Question: I start using drupal(7) 3 days ago and I have small task :
I'm using Profile2 Module to create 2 type of users (candite/employer) and I Want to create a button in the wiew page of the profile of employer.

I create new module for that to test if is an employer profil :
'''
function ab_candidate_app_profile2_view_alter($build) {
$test = $build['field_company_name']['#object'];
if(isset($build))
if($test->type == 'employer_'){
// add the button here
}
}
'''
Thank you for your help
EDIT : and whene i do var_dump($build) i get next result :
'''
array (size=12)
'#view_mode' => string 'account' (length=7)
'field_company_name' =>
array (size=16)
'#theme' => string 'field' (length=5)
'#weight' => int 0
'#title' => string 'Name' (length=4)
'#access' => boolean true
'#label_display' => string 'above' (length=5)
'#view_mode' => string 'account' (length=7)
'#language' => string 'und' (length=3)
'#field_name' => string 'field_company_name' (length=18)
'#field_type' => string 'text' (length=4)
'#field_translatable' => string '0' (length=1)
'#entity_type' => string 'profile2' (length=8)
'#bundle' => string 'employer_' (length=9)
'#object' =>
object(Profile)[56]
public 'pid' => string '6' (length=1)
public 'type' => string 'employer_' (length=9)
public 'label' => string 'Employer ' (length=9)
public 'uid' => string '10' (length=2)
public 'created' => string '<PHONE>' (length=10)
public 'changed' => string '<PHONE>' (length=10)
protected 'entityType' => string 'profile2' (length=8)
protected 'entityInfo' =>
array (size=22)
...
protected 'idKey' => string 'pid' (length=3)
protected 'nameKey' => string 'pid' (length=3)
protected 'statusKey' => string 'status' (length=6)
protected 'defaultLabel' => boolean false
public 'field_company_name' =>
array (size=1)
...
public 'field_logo' =>
array (size=1)
...
public 'field_company_description' =>
array (size=1)
...
public 'field_country' =>
array (size=1)
...
public 'rdf_mapping' =>
array (size=0)
...
public 'entity_view_prepared' => boolean true
'#items' =>
array (size=1)
0 =>
array (size=3)
...
'#formatter' => string 'text_default' (length=12)
0 =>
array (size=1)
'#markup' => string 'adel' (length=4)
'field_logo' =>
array (size=16)
'#theme' => string 'field' (length=5)
'#weight' => int 2
'#title' => string 'Logo' (length=4)
'#access' => boolean true
'#label_display' => string 'above' (length=5)
'#view_mode' => string 'account' (length=7)
'#language' => string 'und' (length=3)
'#field_name' => string 'field_logo' (length=10)
'#field_type' => string 'image' (length=5)
'#field_translatable' => string '0' (length=1)
'#entity_type' => string 'profile2' (length=8)
'#bundle' => string 'employer_' (length=9)
'#object' =>
object(Profile)[56]
public 'pid' => string '6' (length=1)
public 'type' => string 'employer_' (length=9)
public 'label' => string 'Employer ' (length=9)
public 'uid' => string '10' (length=2)
public 'created' => string '<PHONE>' (length=10)
public 'changed' => string '<PHONE>' (length=10)
protected 'entityType' => string 'profile2' (length=8)
protected 'entityInfo' =>
array (size=22)
...
protected 'idKey' => string 'pid' (length=3)
protected 'nameKey' => string 'pid' (length=3)
protected 'statusKey' => string 'status' (length=6)
protected 'defaultLabel' => boolean false
public 'field_company_name' =>
array (size=1)
...
public 'field_logo' =>
array (size=1)
...
public 'field_company_description' =>
array (size=1)
...
public 'field_country' =>
array (size=1)
...
public 'rdf_mapping' =>
array (size=0)
...
public 'entity_view_prepared' => boolean true
'#items' =>
array (size=1)
0 =>
array (size=13)
...
'#formatter' => string 'image' (length=5)
0 =>
array (size=4)
'#theme' => string 'image_formatter' (length=15)
'#item' =>
array (size=13)
...
'#image_style' => string '' (length=0)
'#path' => string '' (length=0)
'field_company_description' =>
array (size=16)
'#theme' => string 'field' (length=5)
'#weight' => int 3
'#title' => string 'Description' (length=11)
'#access' => boolean true
'#label_display' => string 'above' (length=5)
'#view_mode' => string 'account' (length=7)
'#language' => string 'und' (length=3)
'#field_name' => string 'field_company_description' (length=25)
'#field_type' => string 'text_long' (length=9)
'#field_translatable' => string '0' (length=1)
'#entity_type' => string 'profile2' (length=8)
'#bundle' => string 'employer_' (length=9)
'#object' =>
object(Profile)[56]
public 'pid' => string '6' (length=1)
public 'type' => string 'employer_' (length=9)
public 'label' => string 'Employer ' (length=9)
public 'uid' => string '10' (length=2)
public 'created' => string '<PHONE>' (length=10)
public 'changed' => string '<PHONE>' (length=10)
protected 'entityType' => string 'profile2' (length=8)
protected 'entityInfo' =>
array (size=22)
...
protected 'idKey' => string 'pid' (length=3)
protected 'nameKey' => string 'pid' (length=3)
protected 'statusKey' => string 'status' (length=6)
protected 'defaultLabel' => boolean false
public 'field_company_name' =>
array (size=1)
...
public 'field_logo' =>
array (size=1)
...
public 'field_company_description' =>
array (size=1)
...
public 'field_country' =>
array (size=1)
...
public 'rdf_mapping' =>
array (size=0)
...
public 'entity_view_prepared' => boolean true
'#items' =>
array (size=1)
0 =>
array (size=3)
...
'#formatter' => string 'text_default' (length=12)
0 =>
array (size=1)
'#markup' => string 'teeeeeeeeeeeeeeeeeeeest' (length=23)
'field_country' =>
array (size=16)
'#theme' => string 'field' (length=5)
'#weight' => int 4
'#title' => string 'Country' (length=7)
'#access' => boolean true
'#label_display' => string 'above' (length=5)
'#view_mode' => string 'account' (length=7)
'#language' => string 'und' (length=3)
'#field_name' => string 'field_country' (length=13)
'#field_type' => string 'list_text' (length=9)
'#field_translatable' => string '0' (length=1)
'#entity_type' => string 'profile2' (length=8)
'#bundle' => string 'employer_' (length=9)
'#object' =>
object(Profile)[56]
public 'pid' => string '6' (length=1)
public 'type' => string 'employer_' (length=9)
public 'label' => string 'Employer ' (length=9)
public 'uid' => string '10' (length=2)
public 'created' => string '<PHONE>' (length=10)
public 'changed' => string '<PHONE>' (length=10)
protected 'entityType' => string 'profile2' (length=8)
protected 'entityInfo' =>
array (size=22)
...
protected 'idKey' => string 'pid' (length=3)
protected 'nameKey' => string 'pid' (length=3)
protected 'statusKey' => string 'status' (length=6)
protected 'defaultLabel' => boolean false
public 'field_company_name' =>
array (size=1)
...
public 'field_logo' =>
array (size=1)
...
public 'field_company_description' =>
array (size=1)
...
public 'field_country' =>
array (size=1)
...
public 'rdf_mapping' =>
array (size=0)
...
public 'entity_view_prepared' => boolean true
'#items' =>
array (size=1)
0 =>
array (size=1)
...
'#formatter' => string 'list_default' (length=12)
0 =>
array (size=1)
'#markup' => string 'Malaysia (MY)' (length=13)
'#pre_render' =>
array (size=1)
0 => string '_field_extra_fields_pre_render' (length=30)
'#entity_type' => string 'profile2' (length=8)
'#bundle' => string 'employer_' (length=9)
'#theme' => string 'entity' (length=6)
'#entity' =>
object(Profile)[56]
public 'pid' => string '6' (length=1)
public 'type' => string 'employer_' (length=9)
public 'label' => string 'Employer ' (length=9)
public 'uid' => string '10' (length=2)
public 'created' => string '<PHONE>' (length=10)
public 'changed' => string '<PHONE>' (length=10)
protected 'entityType' => string 'profile2' (length=8)
protected 'entityInfo' =>
array (size=22)
'label' => string 'Profile' (length=7)
'plural label' => string 'Profiles' (length=8)
'description' => string 'Profile2 user profiles.' (length=23)
'entity class' => string 'Profile' (length=7)
'controller class' => string 'EntityAPIController' (length=19)
'base table' => string 'profile' (length=7)
'fieldable' => boolean true
'view modes' =>
array (size=1)
...
'entity keys' =>
array (size=4)
...
'bundles' =>
array (size=2)
...
'bundle keys' =>
array (size=1)
...
'label callback' => string 'entity_class_label' (length=18)
'uri callback' => string 'entity_class_uri' (length=16)
'access callback' => string 'profile2_access' (length=15)
'module' => string 'profile2' (length=8)
'metadata controller class' => string 'Profile2MetadataController' (length=26)
'static cache' => boolean true
'field cache' => boolean true
'load hook' => string 'profile2_load' (length=13)
'translation' =>
array (size=0)
...
'schema_fields_sql' =>
array (size=1)
...
'configuration' => boolean false
protected 'idKey' => string 'pid' (length=3)
protected 'nameKey' => string 'pid' (length=3)
protected 'statusKey' => string 'status' (length=6)
protected 'defaultLabel' => boolean false
public 'field_company_name' =>
array (size=1)
'und' =>
array (size=1)
...
public 'field_logo' =>
array (size=1)
'und' =>
array (size=1)
...
public 'field_company_description' =>
array (size=1)
'und' =>
array (size=1)
...
public 'field_country' =>
array (size=1)
'und' =>
array (size=1)
...
public 'rdf_mapping' =>
array (size=0)
empty
public 'entity_view_prepared' => boolean true
'#language' => string 'en' (length=2)
'#page' => null
'''
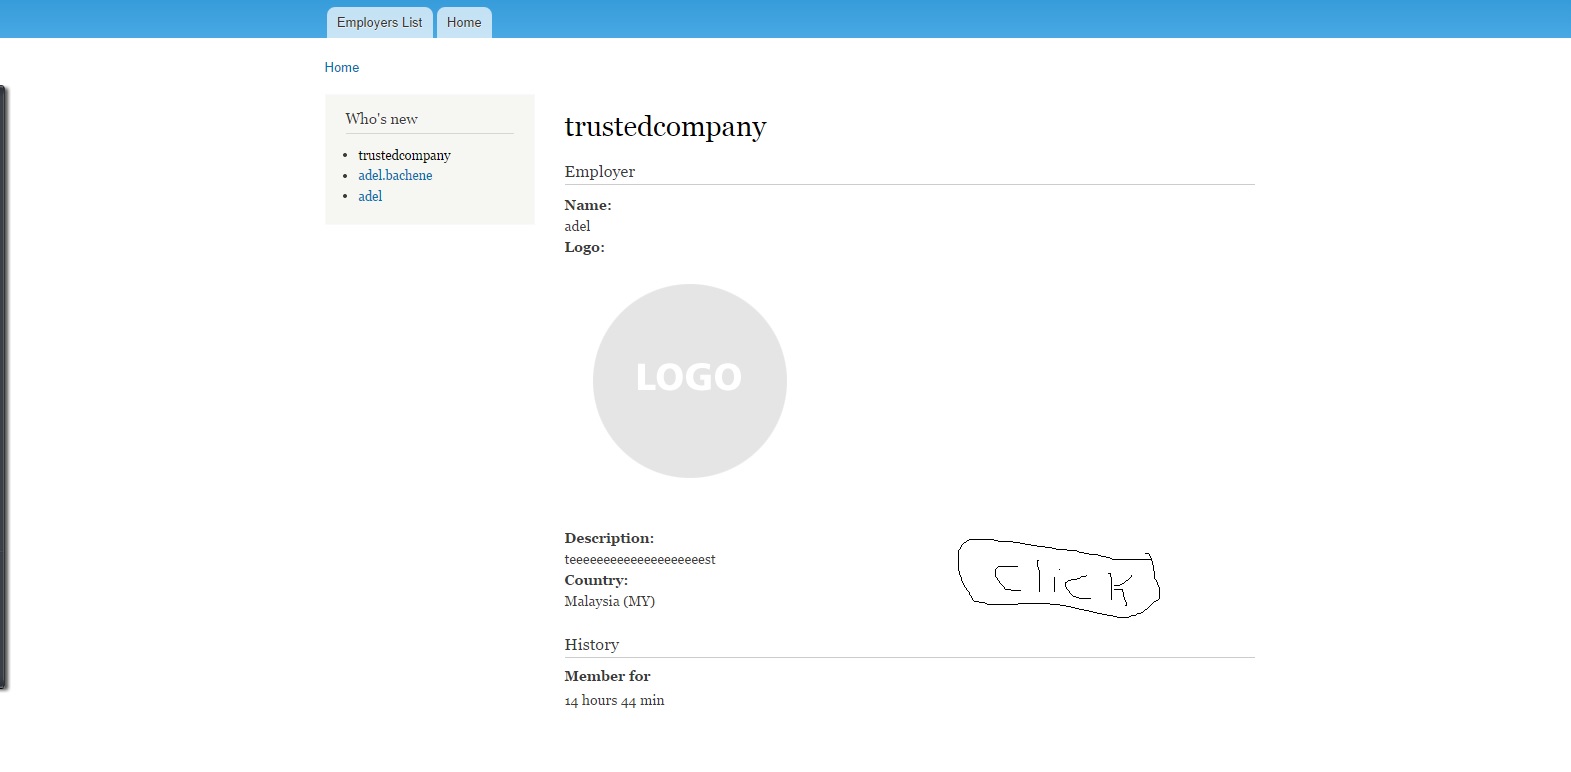
Answer: I solve it by overrieding the user-profile.tpl.php with this code :
'''
<?php print render($user_profile);
if(isset($user_profile['profile_employer_'])){
$account_info=menu_get_object('user');
$acount_id = $account_info->uid;
// var_dump($account_info);die();
echo '<a href="/jobPortal/Apply/'.$acount_id.'">Apply Now</a>';
}
?>
'''
I overied this file in the next path :
C:\wamp\www\jobPortal hemesartik emplates